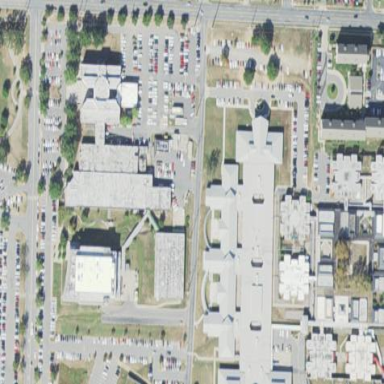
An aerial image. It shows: Healthcare facility identified as hospital.